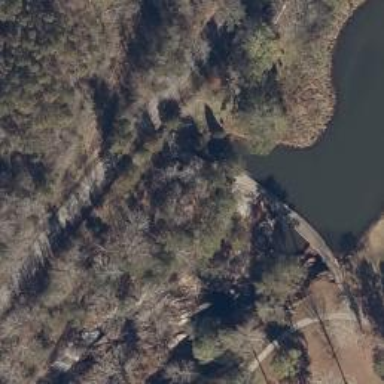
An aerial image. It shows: Dam along waterway.